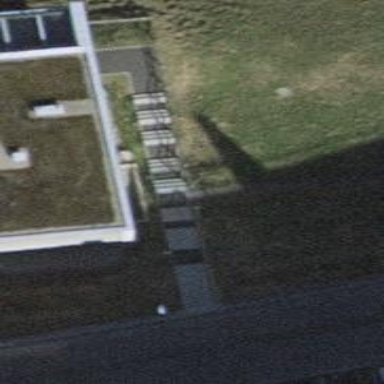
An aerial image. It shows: Road with steps.